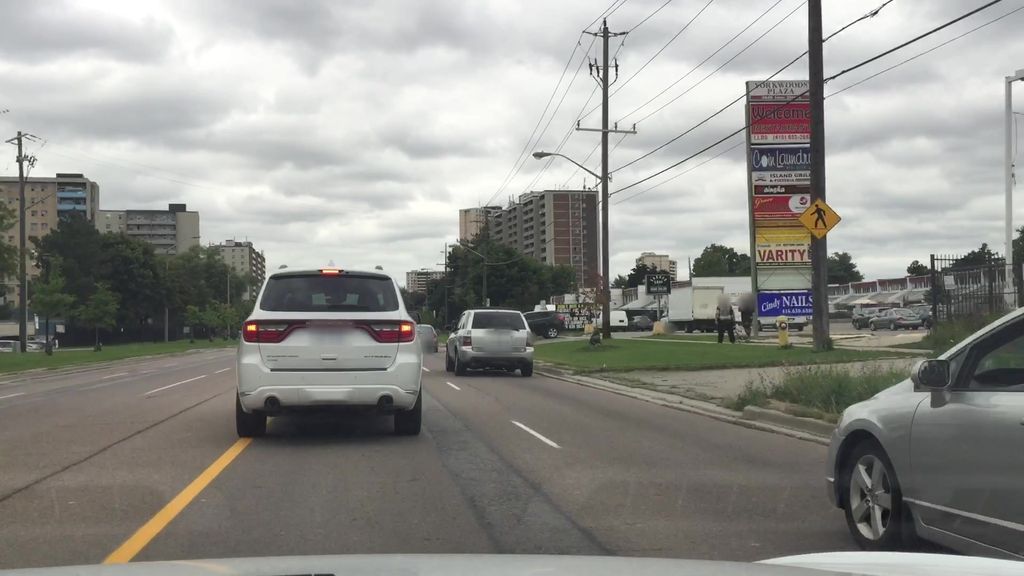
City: toronto